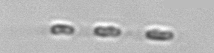
Label: Skeletonema